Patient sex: F
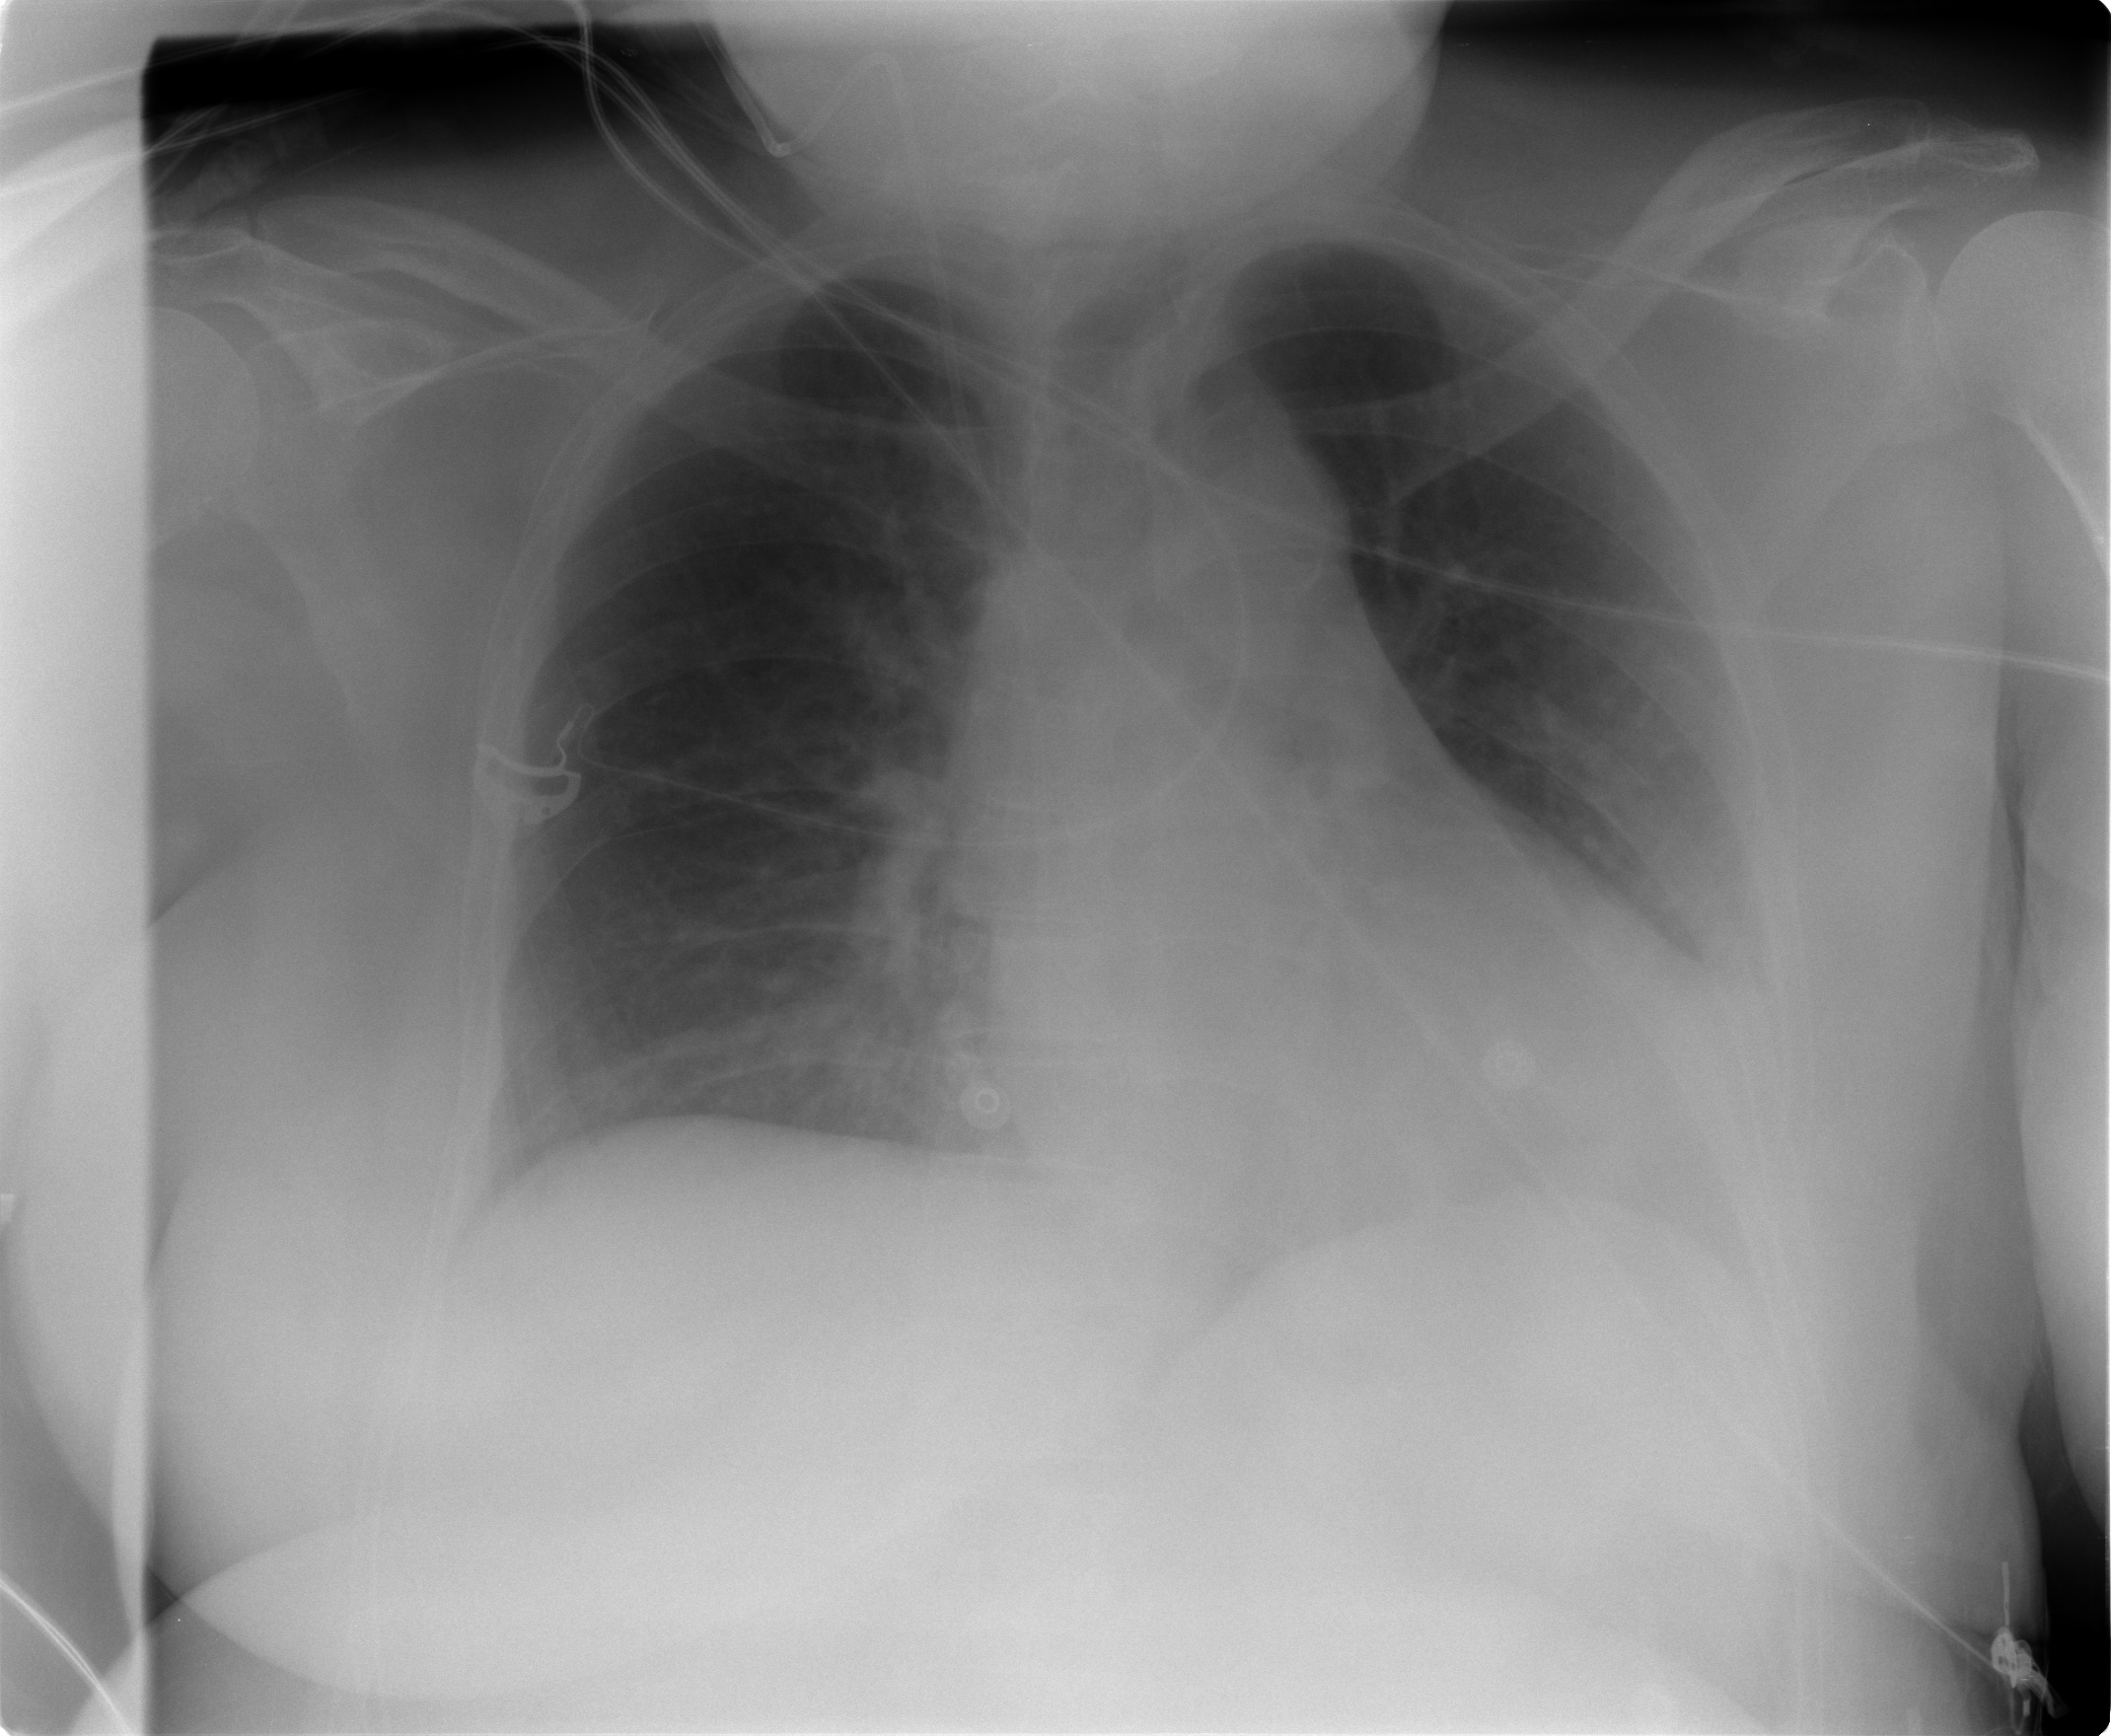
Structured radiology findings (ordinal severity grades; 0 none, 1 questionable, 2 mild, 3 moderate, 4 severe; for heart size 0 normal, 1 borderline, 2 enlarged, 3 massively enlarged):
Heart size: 1
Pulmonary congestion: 1
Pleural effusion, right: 0
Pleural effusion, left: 2
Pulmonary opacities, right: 0
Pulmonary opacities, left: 1
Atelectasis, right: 0
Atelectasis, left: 2